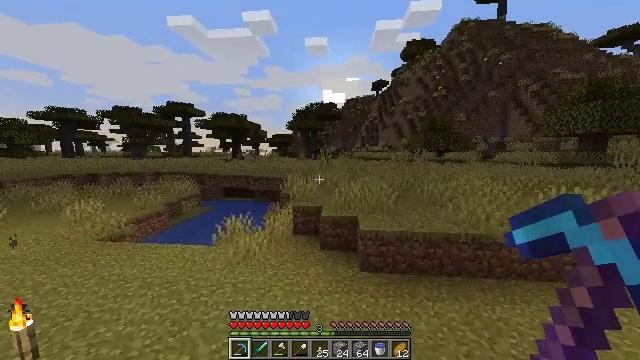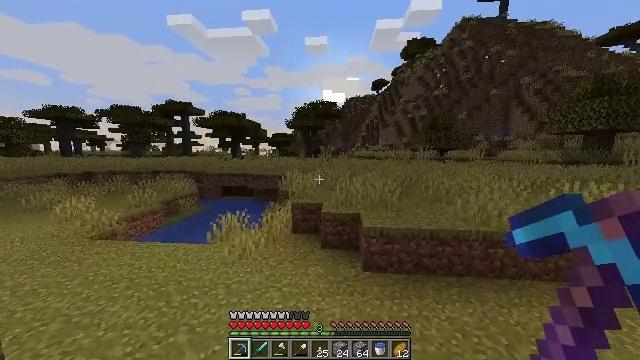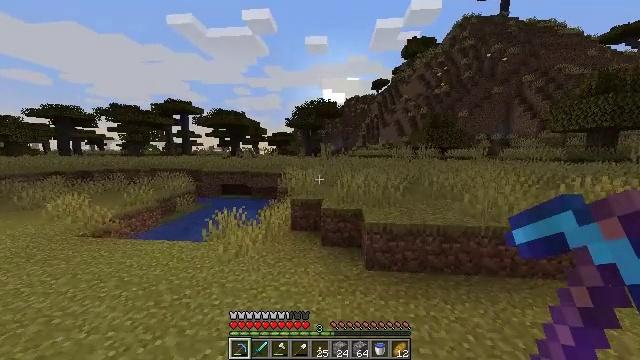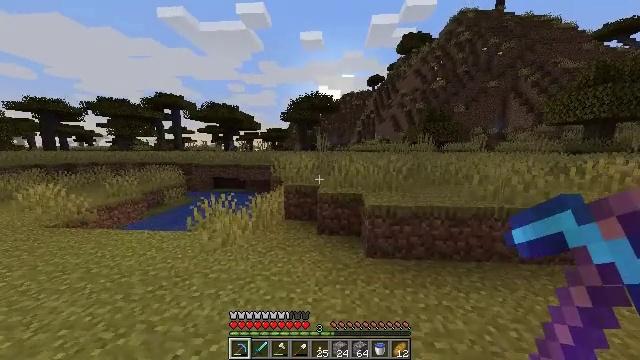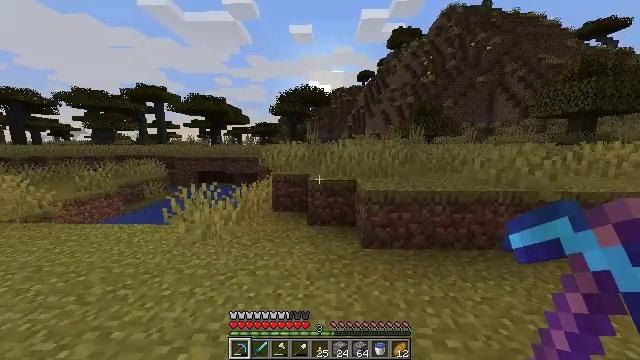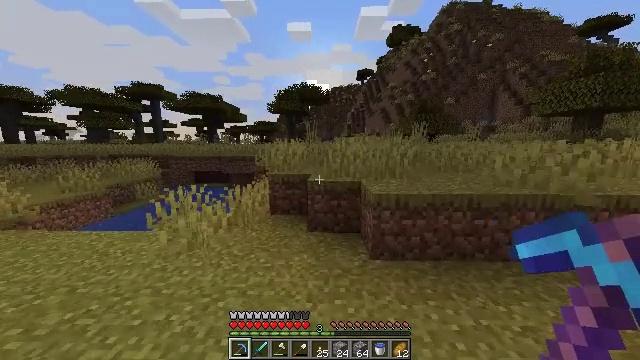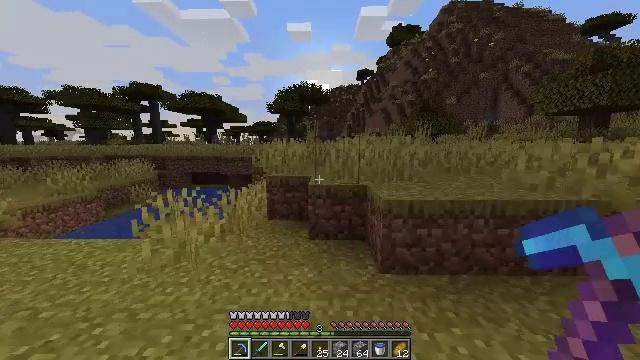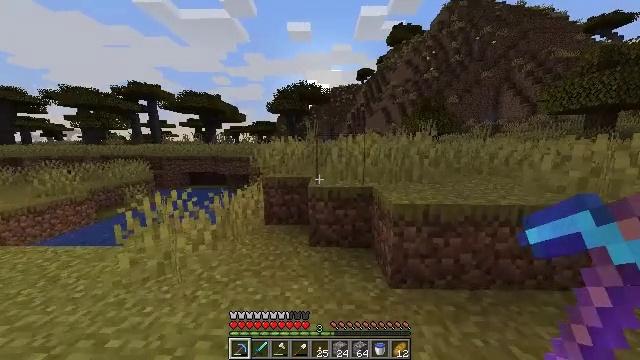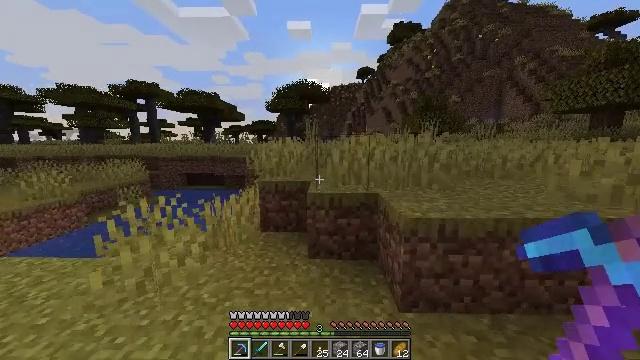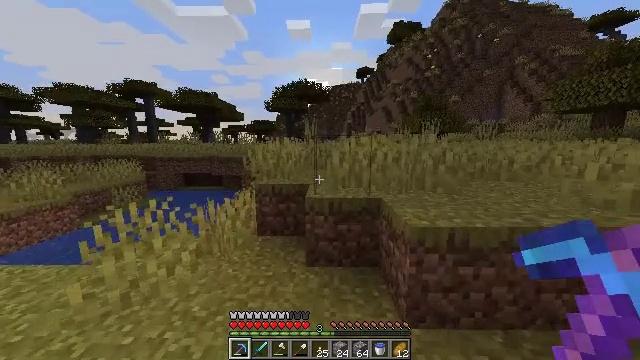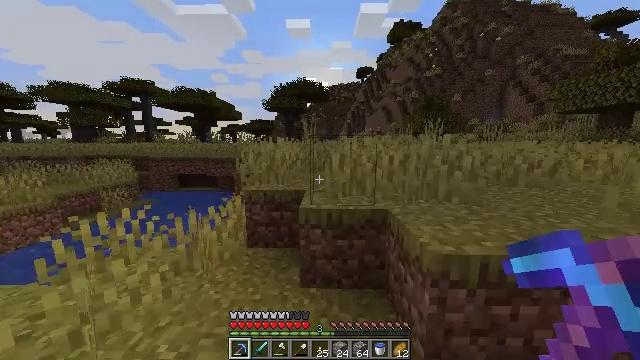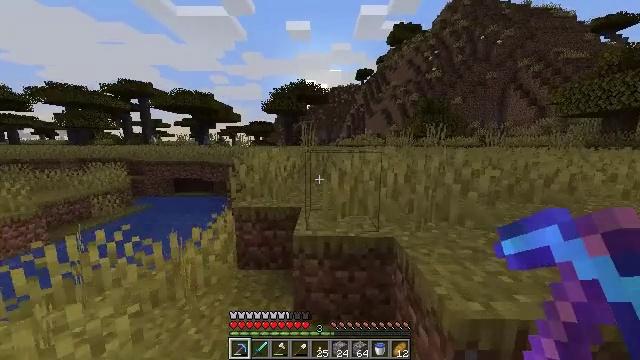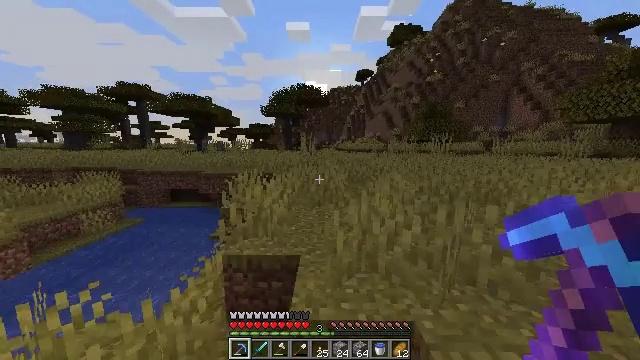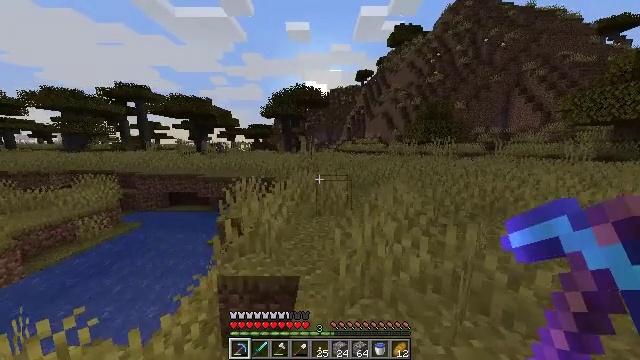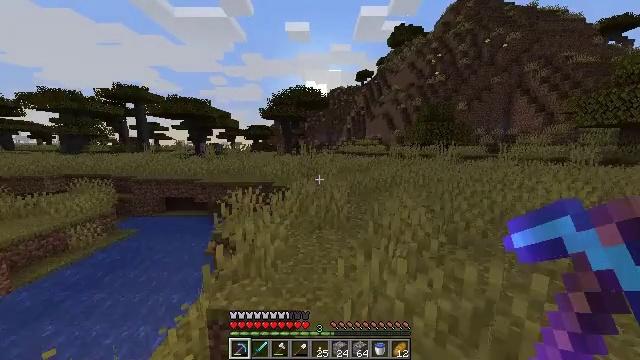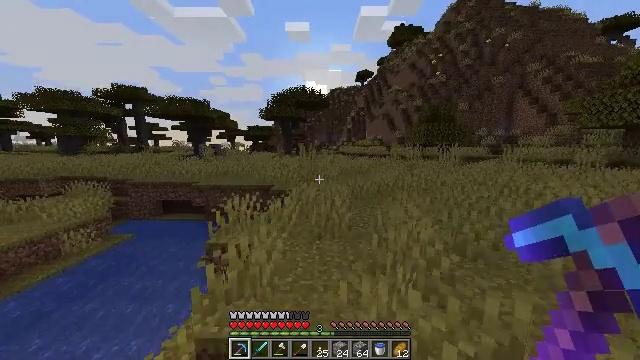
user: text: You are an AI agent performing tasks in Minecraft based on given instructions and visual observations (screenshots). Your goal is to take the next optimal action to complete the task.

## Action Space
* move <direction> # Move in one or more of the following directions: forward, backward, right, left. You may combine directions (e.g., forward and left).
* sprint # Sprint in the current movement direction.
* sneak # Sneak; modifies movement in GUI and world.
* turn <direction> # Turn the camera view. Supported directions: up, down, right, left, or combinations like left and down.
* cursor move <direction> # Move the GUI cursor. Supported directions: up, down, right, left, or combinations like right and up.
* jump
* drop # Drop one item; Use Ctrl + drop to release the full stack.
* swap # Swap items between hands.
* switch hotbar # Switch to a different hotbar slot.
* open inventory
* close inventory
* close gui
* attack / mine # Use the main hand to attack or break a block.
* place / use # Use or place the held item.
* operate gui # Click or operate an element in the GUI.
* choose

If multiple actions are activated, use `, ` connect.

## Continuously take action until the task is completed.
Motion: motion action
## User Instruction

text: Remove the tall grass to clear the area.
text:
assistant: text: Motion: move forward, sprint
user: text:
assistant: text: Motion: move forward, sprint
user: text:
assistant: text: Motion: move forward, sprint, turn right
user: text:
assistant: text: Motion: move forward, sprint, turn right
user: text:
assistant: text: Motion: move forward, sprint
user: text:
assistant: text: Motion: move forward, sprint
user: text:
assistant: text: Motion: move forward, sprint
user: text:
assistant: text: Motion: move forward, sprint
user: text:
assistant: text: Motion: move forward, sprint
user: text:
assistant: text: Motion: move forward, sprint
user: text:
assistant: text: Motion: move forward, sprint, jump
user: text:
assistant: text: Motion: move forward, sprint, jump
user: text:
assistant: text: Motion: move forward, sprint, jump
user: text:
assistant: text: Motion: move forward, sprint, jump
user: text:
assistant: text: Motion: move forward, sprint, jump
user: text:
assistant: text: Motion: move forward, sprint, jump
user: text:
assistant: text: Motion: move forward, sprint, jump
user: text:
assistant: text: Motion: move forward, sprint, jump
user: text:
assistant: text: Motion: move forward, sprint, jump
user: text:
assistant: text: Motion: move forward, sprint, jump
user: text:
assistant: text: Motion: move forward, sprint, jump
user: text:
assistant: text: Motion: move forward, sprint, jump
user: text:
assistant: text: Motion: move forward, sprint, jump
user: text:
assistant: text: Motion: move forward, sprint, jump
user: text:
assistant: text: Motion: move forward, sprint, jump
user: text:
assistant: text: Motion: move forward, sprint, jump
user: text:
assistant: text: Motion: move forward, sprint, jump
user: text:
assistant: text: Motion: move forward, sprint, jump
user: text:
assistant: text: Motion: move forward, sprint, jump
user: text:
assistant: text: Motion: move forward, sprint, jump